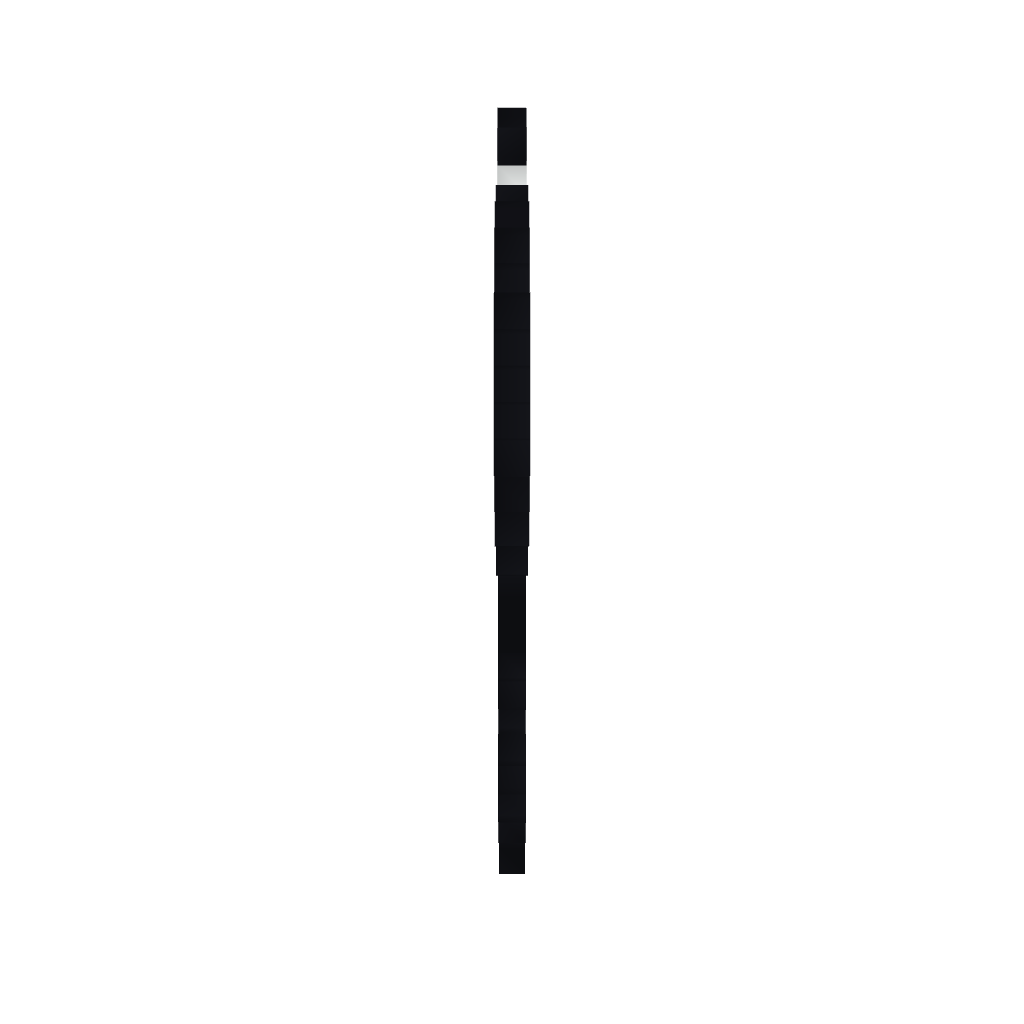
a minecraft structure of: Yoshi